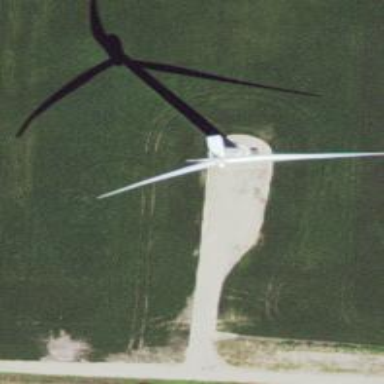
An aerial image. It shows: Wind turbine generator that utilizes wind as its source for generating electricity. It is of the horizontal axis type.